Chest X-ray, PA view. Patient: 40 years old, sex M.
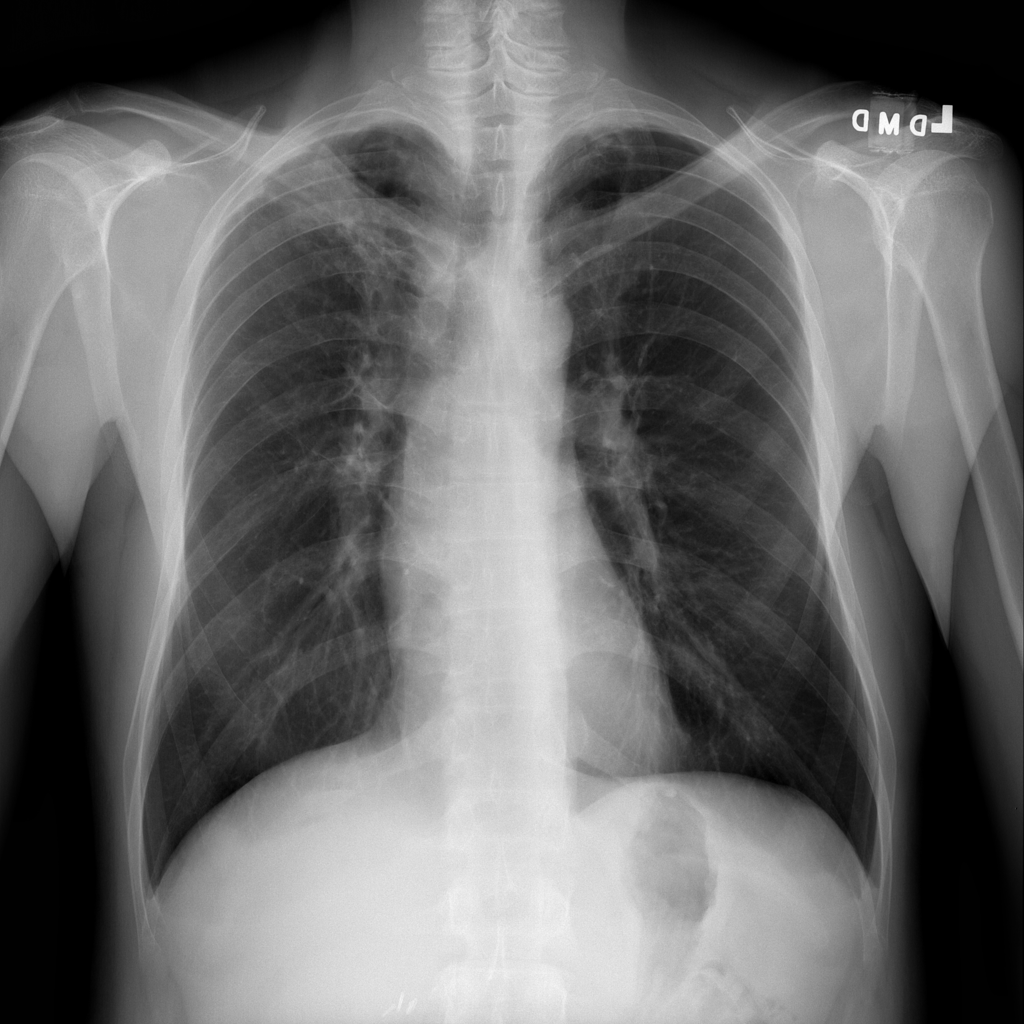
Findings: Infiltration